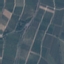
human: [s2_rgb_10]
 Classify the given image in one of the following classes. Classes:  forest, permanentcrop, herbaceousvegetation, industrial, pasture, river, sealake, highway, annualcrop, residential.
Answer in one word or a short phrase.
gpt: PermanentCrop